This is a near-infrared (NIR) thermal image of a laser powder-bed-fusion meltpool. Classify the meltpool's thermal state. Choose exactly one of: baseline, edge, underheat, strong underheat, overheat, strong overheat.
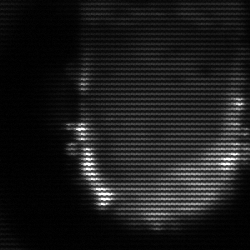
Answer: baseline